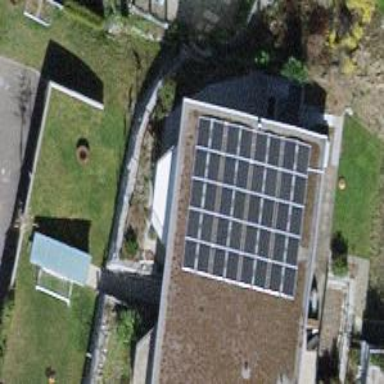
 consisting of solar photovoltaic panels."